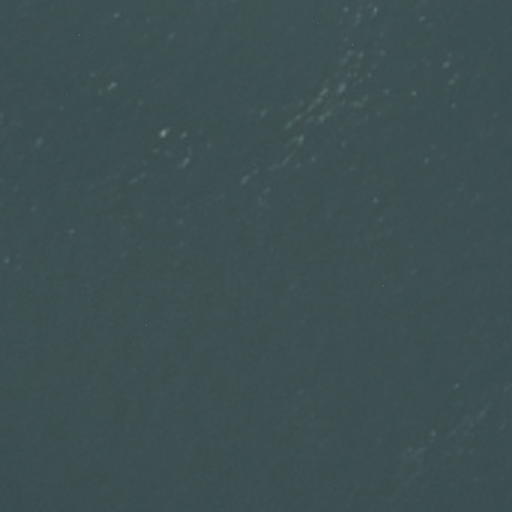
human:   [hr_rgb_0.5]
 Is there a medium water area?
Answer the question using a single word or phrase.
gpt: no

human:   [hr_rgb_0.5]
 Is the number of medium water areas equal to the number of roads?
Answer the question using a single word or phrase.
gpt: no

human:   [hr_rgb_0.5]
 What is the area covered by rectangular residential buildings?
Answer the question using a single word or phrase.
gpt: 0m2

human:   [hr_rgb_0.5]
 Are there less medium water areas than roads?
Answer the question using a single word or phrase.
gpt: yes

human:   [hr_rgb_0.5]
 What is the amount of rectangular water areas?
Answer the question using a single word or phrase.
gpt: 1

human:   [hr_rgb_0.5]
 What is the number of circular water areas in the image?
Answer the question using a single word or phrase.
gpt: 0

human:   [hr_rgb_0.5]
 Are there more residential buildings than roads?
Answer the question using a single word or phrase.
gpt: no

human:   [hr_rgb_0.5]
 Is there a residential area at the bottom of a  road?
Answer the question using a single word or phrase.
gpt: no

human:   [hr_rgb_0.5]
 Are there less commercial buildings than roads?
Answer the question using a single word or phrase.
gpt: yes

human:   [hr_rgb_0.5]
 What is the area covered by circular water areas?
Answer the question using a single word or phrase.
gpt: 0m2

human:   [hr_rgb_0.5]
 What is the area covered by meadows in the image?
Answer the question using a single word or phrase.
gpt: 0m2

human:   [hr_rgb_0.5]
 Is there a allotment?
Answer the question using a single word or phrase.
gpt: no

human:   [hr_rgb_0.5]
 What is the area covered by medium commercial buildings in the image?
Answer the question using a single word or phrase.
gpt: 0m2

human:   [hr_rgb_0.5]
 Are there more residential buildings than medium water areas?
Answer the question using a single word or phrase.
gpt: no

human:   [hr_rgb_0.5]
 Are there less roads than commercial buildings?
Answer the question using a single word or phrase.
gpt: no

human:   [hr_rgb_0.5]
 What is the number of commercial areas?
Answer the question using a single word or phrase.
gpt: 0

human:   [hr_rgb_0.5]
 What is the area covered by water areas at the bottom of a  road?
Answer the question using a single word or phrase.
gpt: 0m2

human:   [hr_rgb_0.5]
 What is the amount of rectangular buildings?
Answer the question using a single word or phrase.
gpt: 0

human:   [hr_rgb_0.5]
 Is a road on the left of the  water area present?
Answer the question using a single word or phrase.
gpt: no

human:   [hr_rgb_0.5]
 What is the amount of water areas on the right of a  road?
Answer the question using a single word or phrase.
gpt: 0

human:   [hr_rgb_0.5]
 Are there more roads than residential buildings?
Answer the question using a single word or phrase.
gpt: yes

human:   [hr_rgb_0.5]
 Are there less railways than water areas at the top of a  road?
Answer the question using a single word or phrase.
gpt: no

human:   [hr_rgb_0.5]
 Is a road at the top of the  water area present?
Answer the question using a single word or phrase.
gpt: yes

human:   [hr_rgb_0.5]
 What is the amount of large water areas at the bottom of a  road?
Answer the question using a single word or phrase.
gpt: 0

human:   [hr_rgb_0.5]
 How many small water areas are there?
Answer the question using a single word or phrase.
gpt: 0

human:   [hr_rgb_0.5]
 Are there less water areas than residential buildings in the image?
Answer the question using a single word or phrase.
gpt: no

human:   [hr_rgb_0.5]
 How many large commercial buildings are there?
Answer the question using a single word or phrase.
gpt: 0

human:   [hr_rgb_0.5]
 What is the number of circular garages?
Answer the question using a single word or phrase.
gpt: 0

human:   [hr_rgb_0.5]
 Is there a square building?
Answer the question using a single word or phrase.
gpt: no

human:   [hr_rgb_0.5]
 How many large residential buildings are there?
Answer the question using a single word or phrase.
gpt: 0

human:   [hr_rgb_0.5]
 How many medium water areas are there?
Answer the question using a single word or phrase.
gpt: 0

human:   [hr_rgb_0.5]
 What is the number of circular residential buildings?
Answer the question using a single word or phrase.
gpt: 0

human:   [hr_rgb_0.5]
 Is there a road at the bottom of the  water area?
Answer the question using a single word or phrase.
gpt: no

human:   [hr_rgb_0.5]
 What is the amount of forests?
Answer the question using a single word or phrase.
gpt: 0

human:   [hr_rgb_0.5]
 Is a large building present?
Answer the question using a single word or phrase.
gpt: no

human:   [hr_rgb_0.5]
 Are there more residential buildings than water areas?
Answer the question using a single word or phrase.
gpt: no

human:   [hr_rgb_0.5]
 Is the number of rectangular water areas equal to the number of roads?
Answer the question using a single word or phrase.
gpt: no